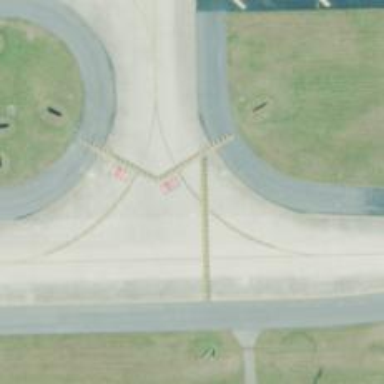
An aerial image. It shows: View of taxiway at the airport.